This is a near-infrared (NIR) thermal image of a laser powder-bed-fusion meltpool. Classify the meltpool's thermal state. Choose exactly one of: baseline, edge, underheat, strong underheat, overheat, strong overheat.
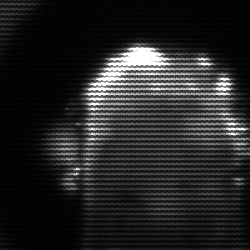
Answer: baseline